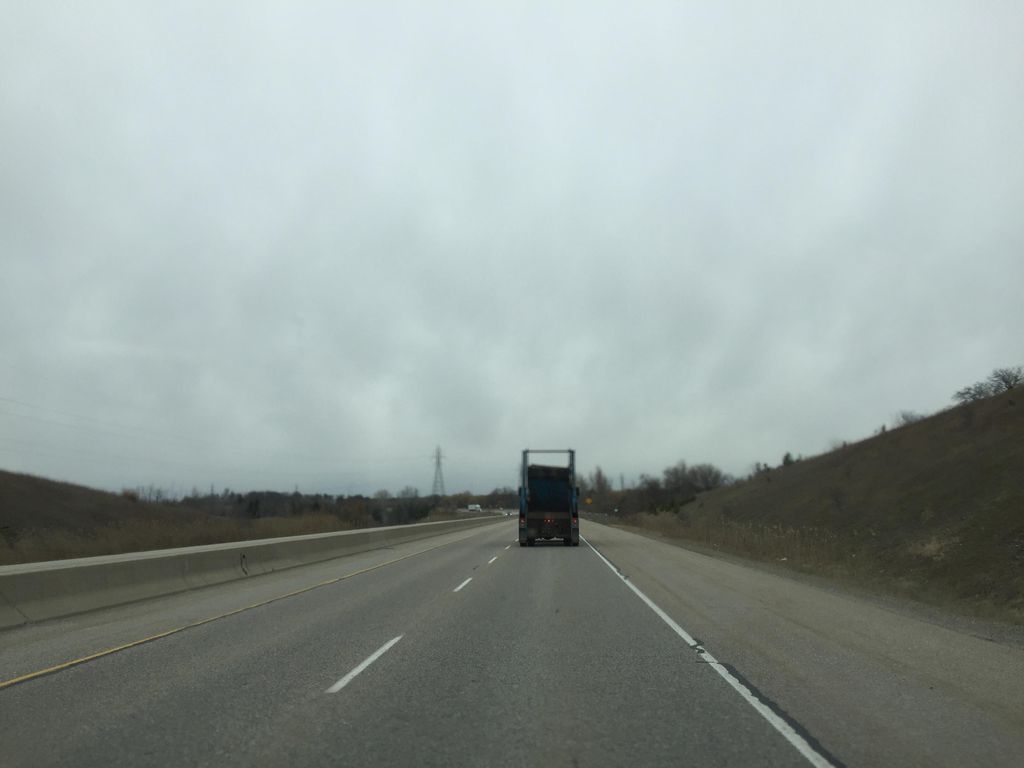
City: kitchener-waterloo